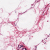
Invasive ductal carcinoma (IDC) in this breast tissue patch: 0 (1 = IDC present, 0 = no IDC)